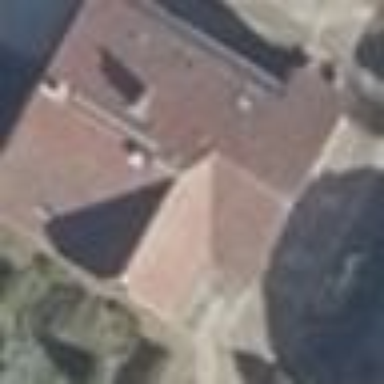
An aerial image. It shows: Simple house.